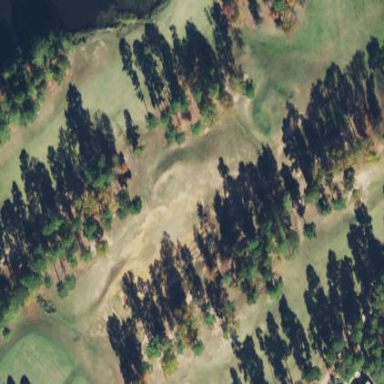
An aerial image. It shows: Grassy area designated for driving range golf.